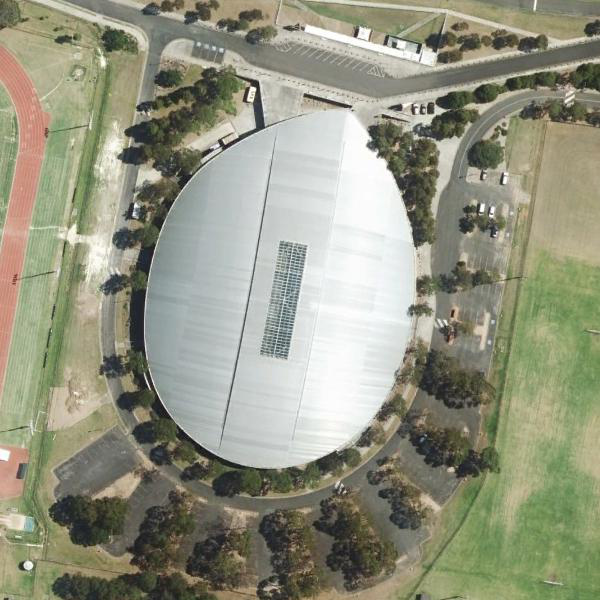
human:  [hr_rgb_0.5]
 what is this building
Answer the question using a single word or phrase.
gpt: center